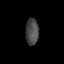
Tissue: prostate
Cell type: Fibroblasts
Senescence score: 0.6869
Nuclear area (px): 346
Mean DAPI intensity: 71.41